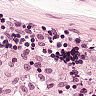
Metastatic tissue present: no